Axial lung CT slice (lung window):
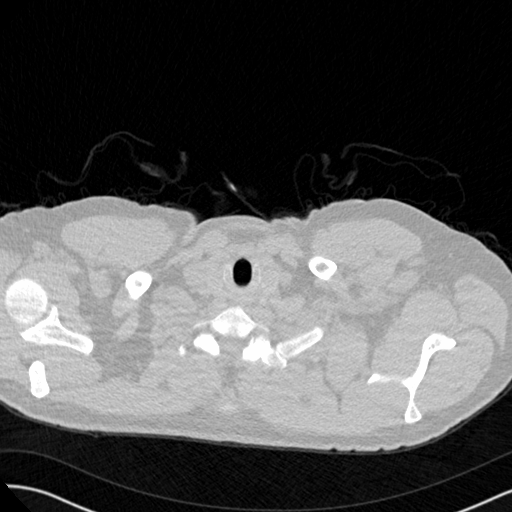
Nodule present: no